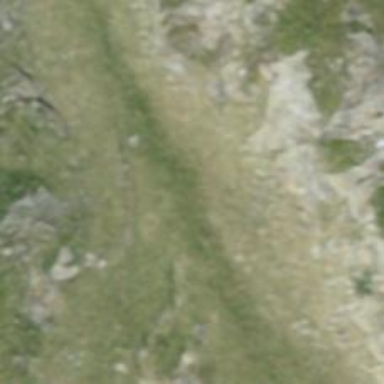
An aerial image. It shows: Path on the ground.